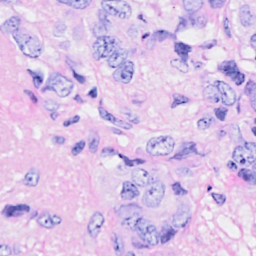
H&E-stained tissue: Breast